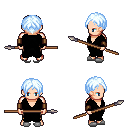
a pixel art fantasy rpg character, male body template, human, light skin, black robe, gold greaves, white cyan parted hairstyle, leather bracers, white slippers, spear, four views (front, back, left, right), 2x2 character sprite sheet, small pixel art, hard edges, no anti-aliasing